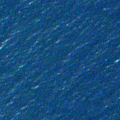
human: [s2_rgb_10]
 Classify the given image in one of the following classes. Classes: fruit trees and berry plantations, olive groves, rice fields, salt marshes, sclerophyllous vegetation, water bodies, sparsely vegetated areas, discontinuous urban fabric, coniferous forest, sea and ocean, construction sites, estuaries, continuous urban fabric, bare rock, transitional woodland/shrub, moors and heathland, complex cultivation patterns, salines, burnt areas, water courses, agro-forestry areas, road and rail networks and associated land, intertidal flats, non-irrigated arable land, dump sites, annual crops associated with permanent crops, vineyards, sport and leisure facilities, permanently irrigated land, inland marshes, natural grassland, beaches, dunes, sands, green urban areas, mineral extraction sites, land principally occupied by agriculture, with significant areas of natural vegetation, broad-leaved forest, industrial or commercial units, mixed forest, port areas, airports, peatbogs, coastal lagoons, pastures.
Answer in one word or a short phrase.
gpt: sea and ocean